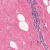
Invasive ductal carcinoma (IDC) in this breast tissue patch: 0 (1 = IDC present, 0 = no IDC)